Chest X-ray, AP view. Patient: 52 years old, sex F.
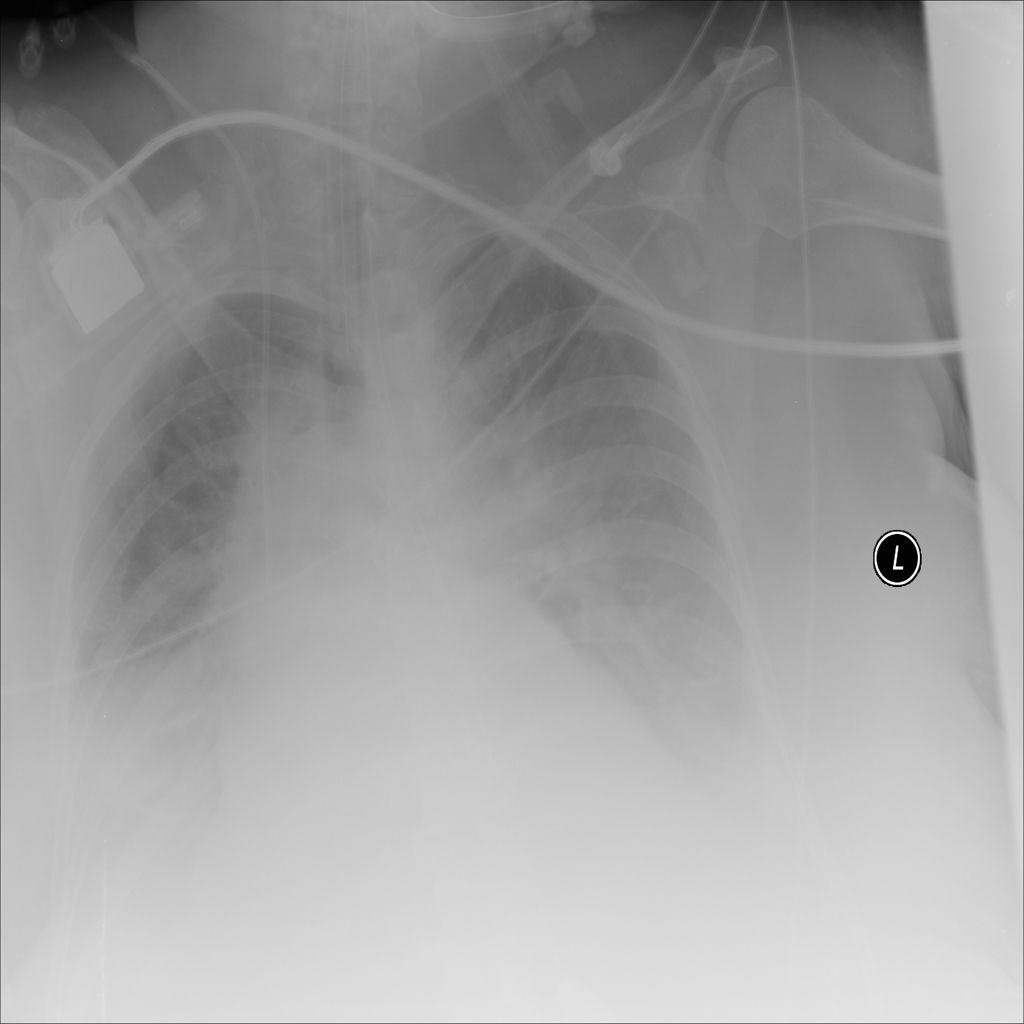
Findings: Consolidation, Effusion